Question: I want to make a scripted entity that looks like the left side of this picture, combining several models together: the equipment rack, computer screen, keyboard, battery, etc.
I want to do this with Lua scripting, not by using Blender to merge all these models together into one.
How can I do this?

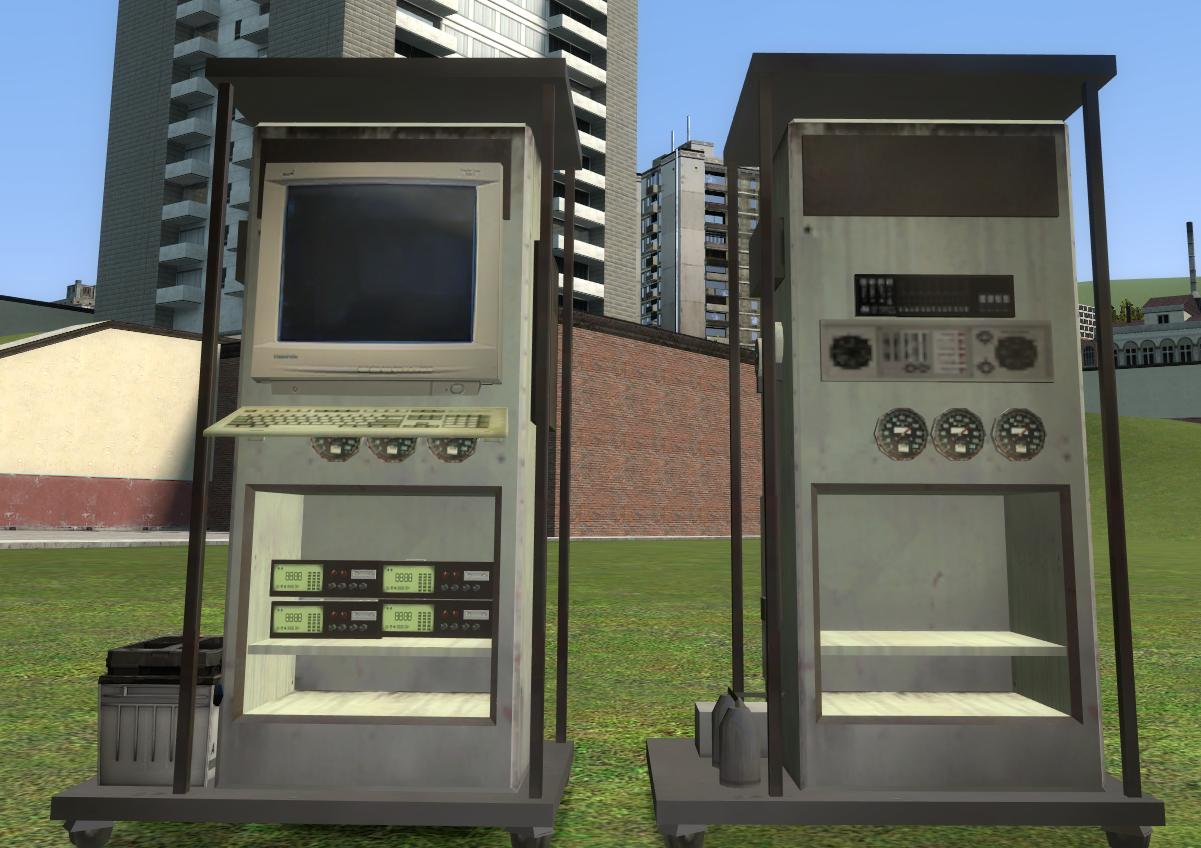
Answer: If :
- -
:
1. The machine entity 1.1 lua/entities/machine/init.lua
'''
AddCSLuaFile( "cl_init.lua" )
AddCSLuaFile( "shared.lua" )
include('shared.lua')
function ENT:Initialize()
self:SetModel("models/machime/machime.mdl")
self:PhysicsInit(SOLID_VPHYSICS)
self:SetMoveType(MOVETYPE_VPHYSICS)
self:SetSolid(SOLID_VPHYSICS)
local phys = self:GetPhysicsObject()
if phys:IsValid() then
phys:Wake()
end
end
'''
1.2 lua/entities/machine/cl_init.lua
'''
include('shared.lua')
function ENT:Draw()
self:DrawModel()
end
'''
1.3 lua/entities/machine/shared.lua
'''
ENT.Type = "anim"
ENT.Base = "base_gmodentity"
ENT.AdminOnly = false
ENT.Spawnable = true
ENT.PrintName = "My machine"
ENT.Purpose = "This is a really good machine"
'''
1. The rack entity 2.1 lua/entities/rack/init.lua
'''
AddCSLuaFile( "cl_init.lua" )
AddCSLuaFile( "shared.lua" )
include('shared.lua')
function ENT:Initialize()
self:SetModel("models/rack/rack.mdl")
self:PhysicsInit(SOLID_VPHYSICS)
self:SetMoveType(MOVETYPE_VPHYSICS)
self:SetSolid(SOLID_VPHYSICS)
local phys = self:GetPhysicsObject()
if phys:IsValid() then
phys:Wake()
end
end
'''
2.2 lua/entities/rack/cl_init.lua
'''
include('shared.lua')
function ENT:Draw()
self:DrawModel()
end
'''
2.3 lua/entities/rack/shared.lua
'''
ENT.Type = "anim"
ENT.Base = "base_gmodentity"
ENT.AdminOnly = false
ENT.Spawnable = true
ENT.PrintName = "My rack"
ENT.Purpose = "To rack them all"
'''
you can use <URL> :
'''
local machine = ents.Create("machine") -- create a new machine entity
machine:SetPos(THE_POSITION) -- change the position of spawn
machine:Spawn() -- spawn it
local rack = ents.Create("rack") -- create a rack entity
rack:SetParent(machine) -- set the parent to machine
rack:SetLocalPos(THE_LOCAL_POS) -- where the rack is relative to the machine
rack:Spawn() -- spawn it
'''
In the last part the example spawn put the rack in the machine. You could also use the <URL> hook to put the rack in the machine when they'r about to collide !